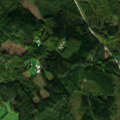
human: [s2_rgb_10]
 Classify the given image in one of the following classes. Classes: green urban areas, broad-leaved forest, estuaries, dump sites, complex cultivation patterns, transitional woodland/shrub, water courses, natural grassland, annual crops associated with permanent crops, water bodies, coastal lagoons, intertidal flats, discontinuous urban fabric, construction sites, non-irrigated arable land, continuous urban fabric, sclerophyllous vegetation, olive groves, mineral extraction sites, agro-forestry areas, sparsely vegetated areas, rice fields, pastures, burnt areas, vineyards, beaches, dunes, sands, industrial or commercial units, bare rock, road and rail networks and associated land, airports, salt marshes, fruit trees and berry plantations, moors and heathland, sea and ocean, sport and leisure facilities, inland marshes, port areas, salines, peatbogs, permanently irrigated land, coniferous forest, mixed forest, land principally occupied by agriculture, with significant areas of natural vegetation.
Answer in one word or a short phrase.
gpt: non-irrigated arable land, broad-leaved forest, coniferous forest, mixed forest, transitional woodland/shrub